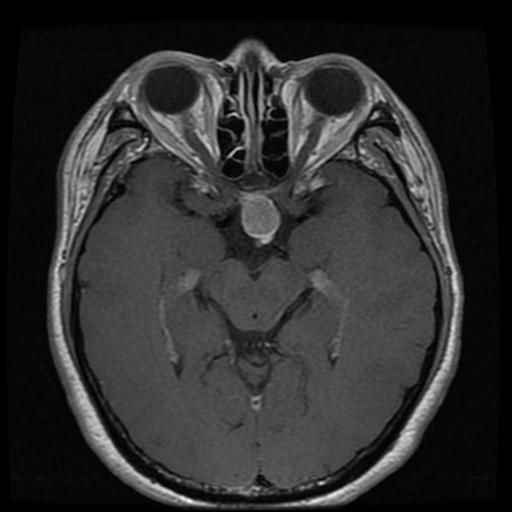
Label: pituitary